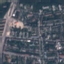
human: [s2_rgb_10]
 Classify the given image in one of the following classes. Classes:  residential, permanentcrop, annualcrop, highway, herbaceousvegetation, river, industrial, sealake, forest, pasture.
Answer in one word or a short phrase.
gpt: Residential